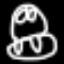
Label: frog